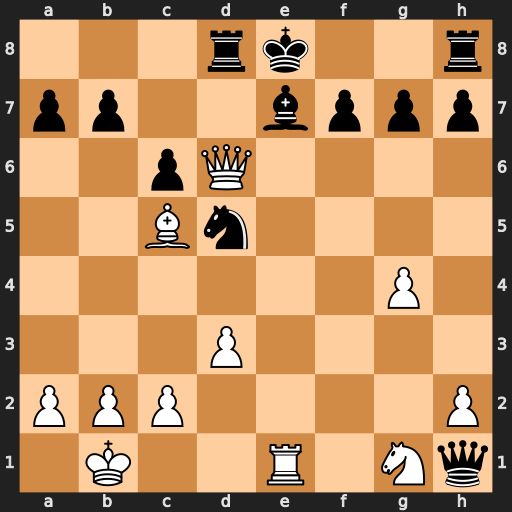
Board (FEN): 3rk2r/pp2bppp/2pQ4/2Bn4/6P1/3P4/PPP4P/1K2R1Nq
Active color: w
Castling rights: k
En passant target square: -
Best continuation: Rxe7+ Nxe7 Qxe7#